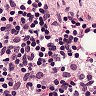
Metastatic tissue present: no